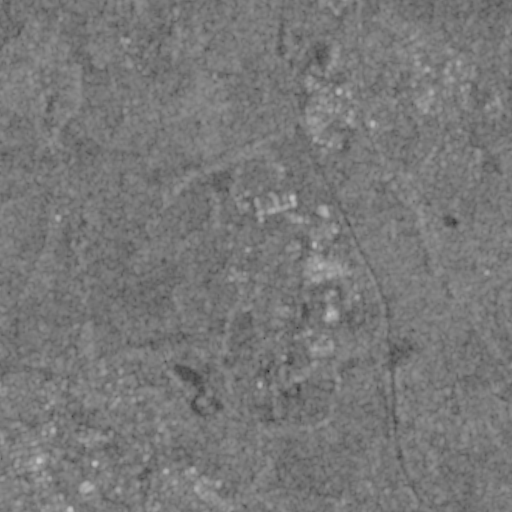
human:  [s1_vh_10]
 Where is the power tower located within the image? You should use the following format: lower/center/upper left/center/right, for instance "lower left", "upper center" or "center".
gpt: The power tower is located in the right of the image.
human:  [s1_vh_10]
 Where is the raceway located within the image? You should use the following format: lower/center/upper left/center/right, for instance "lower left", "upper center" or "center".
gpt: The raceway is located in the lower center of the image.
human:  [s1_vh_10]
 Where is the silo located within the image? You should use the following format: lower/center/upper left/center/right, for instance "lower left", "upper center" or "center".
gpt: The silo is located in the upper center of the image.
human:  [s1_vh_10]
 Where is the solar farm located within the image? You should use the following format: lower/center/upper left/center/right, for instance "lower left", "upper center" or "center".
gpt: The solar farm is located in the lower center of the image.
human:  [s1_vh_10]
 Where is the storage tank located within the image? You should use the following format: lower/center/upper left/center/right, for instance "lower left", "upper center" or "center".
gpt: The storage tank is located in the upper center of the image.
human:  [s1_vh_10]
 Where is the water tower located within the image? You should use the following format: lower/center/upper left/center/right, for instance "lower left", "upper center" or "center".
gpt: The water tower is located in the center right of the image.
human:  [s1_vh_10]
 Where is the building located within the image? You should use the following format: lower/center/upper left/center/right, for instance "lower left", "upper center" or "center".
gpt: There is no building in the image.

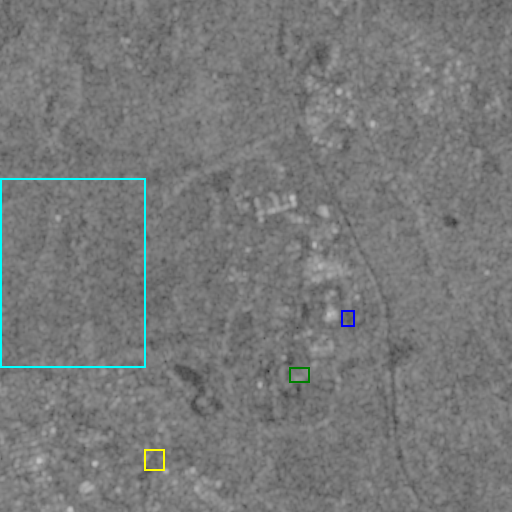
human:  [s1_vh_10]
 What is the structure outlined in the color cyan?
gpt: The structure outlined in cyan is a crop field.
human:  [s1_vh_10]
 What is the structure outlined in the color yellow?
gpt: The structure outlined in yellow is a park.
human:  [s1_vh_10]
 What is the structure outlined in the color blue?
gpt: The structure outlined in blue is a parking lot.
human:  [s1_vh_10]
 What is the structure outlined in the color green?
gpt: The structure outlined in green is a solar farm.
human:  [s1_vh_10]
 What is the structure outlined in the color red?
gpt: There is no red outline.